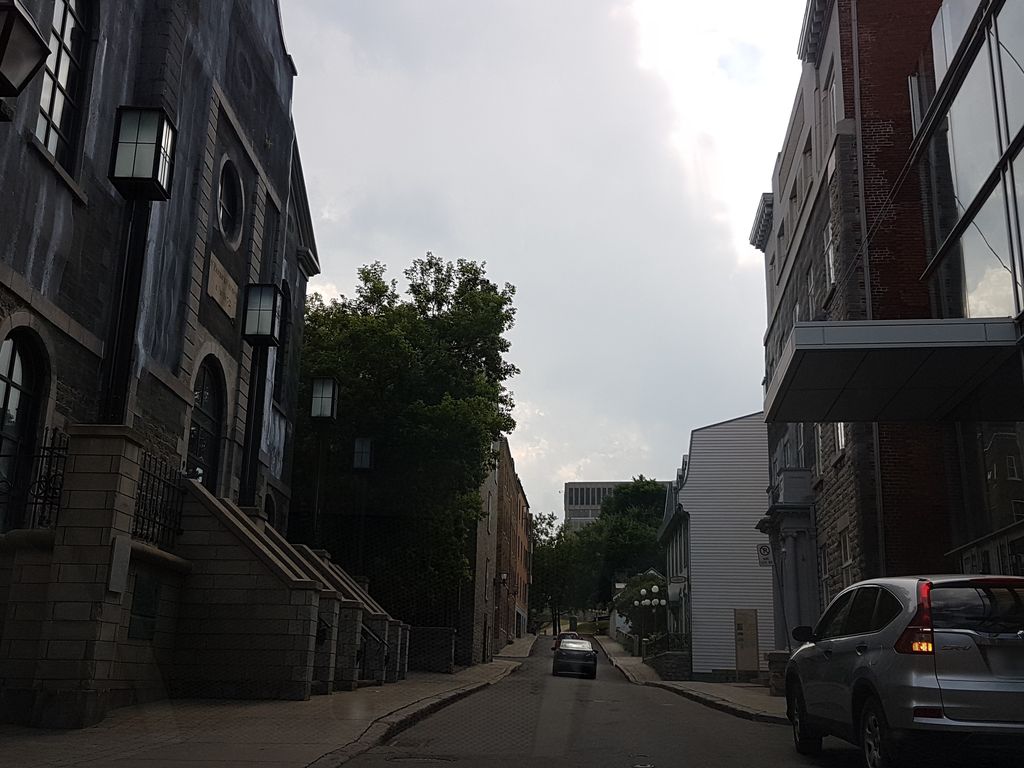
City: quebec_city